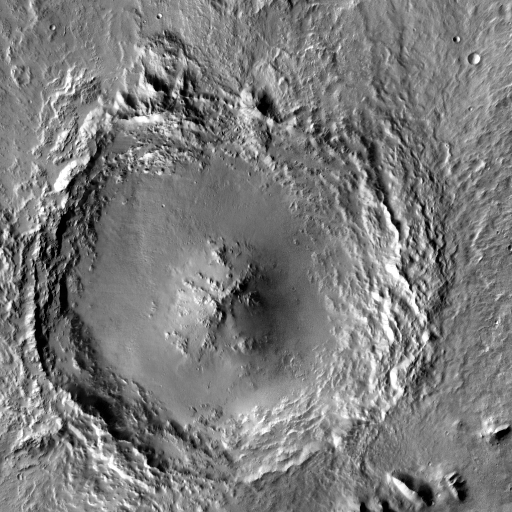
Crater classes present: Background, Other